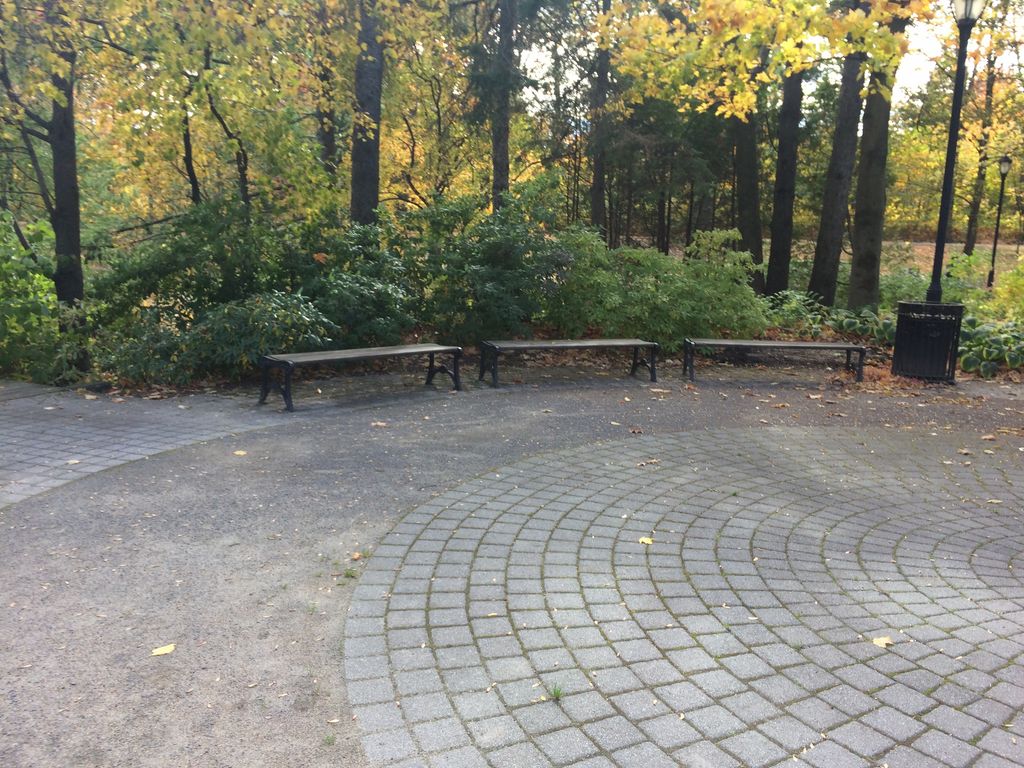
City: quebec_city